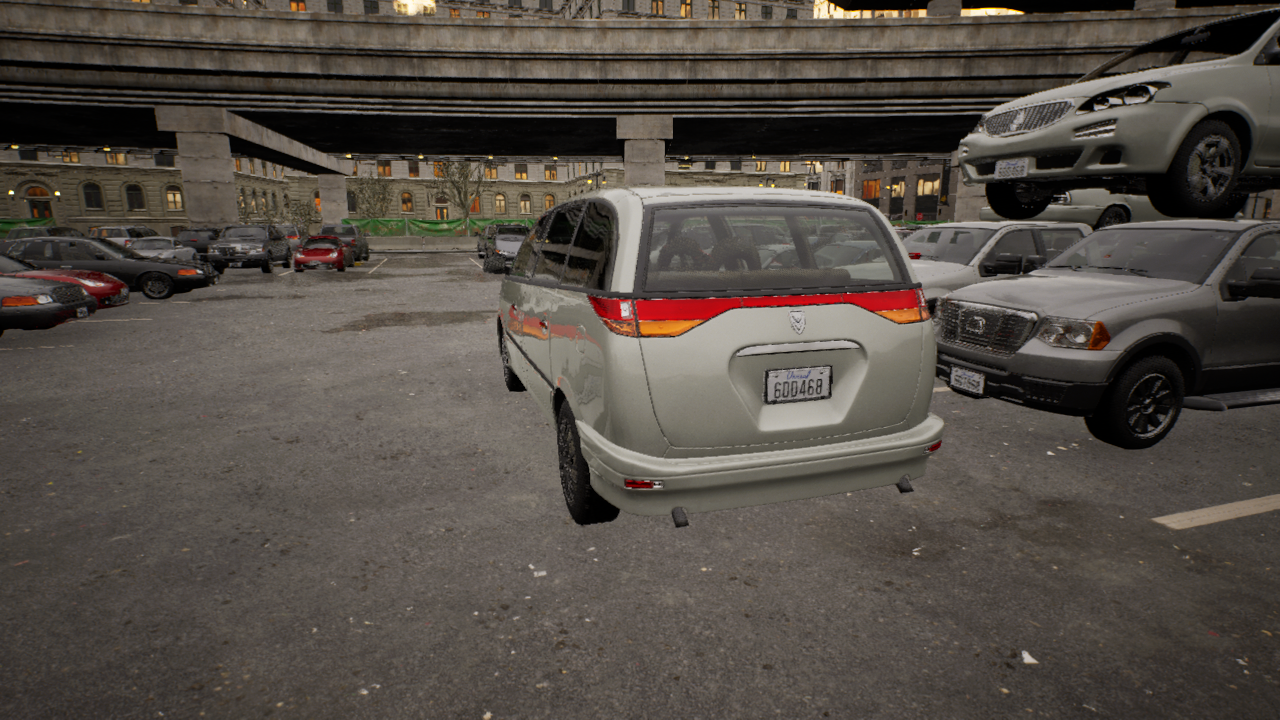
Venue: arterial
Lighting: golden hour
Vehicle rig: minivan